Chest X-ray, AP view. Patient: 60 years old, sex F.
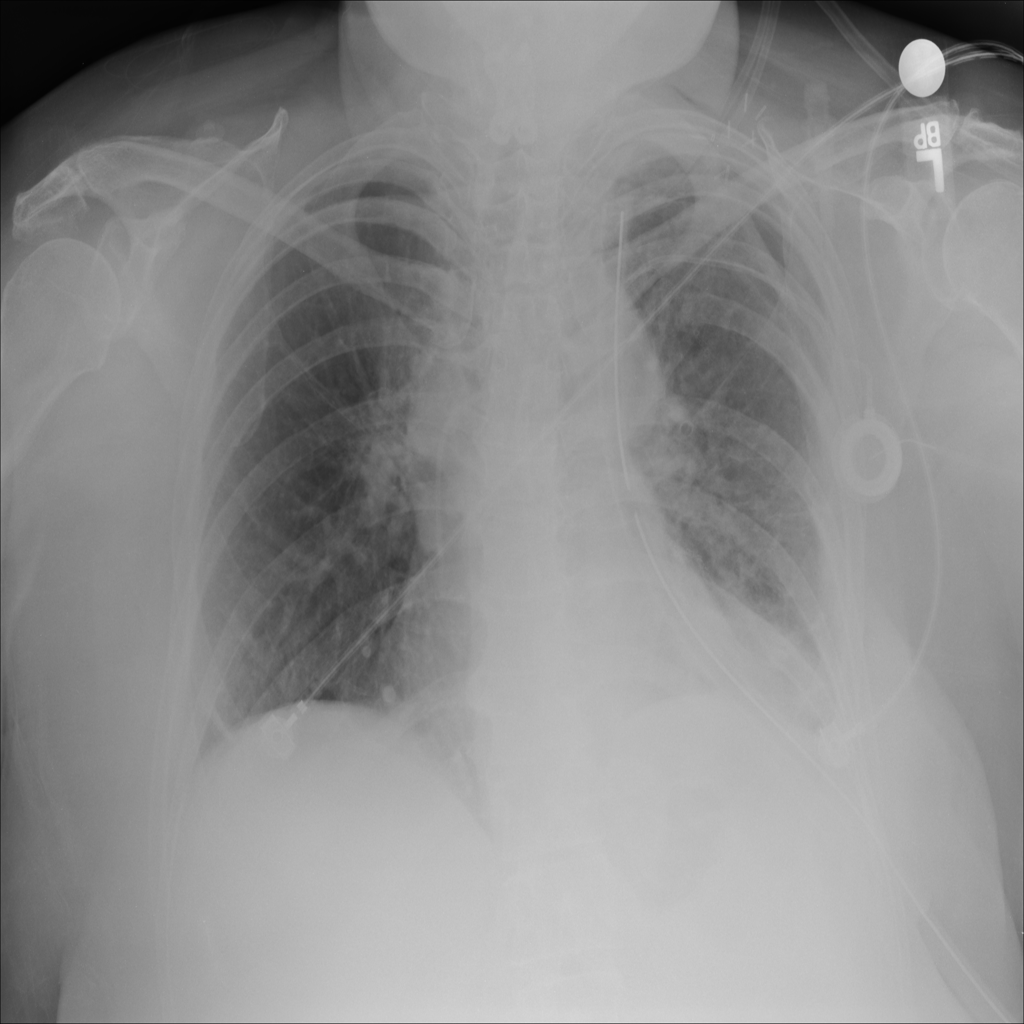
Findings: Atelectasis, Pneumothorax